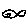
Label: fish